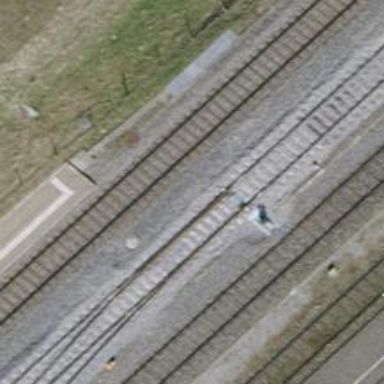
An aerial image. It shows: Railway switch.